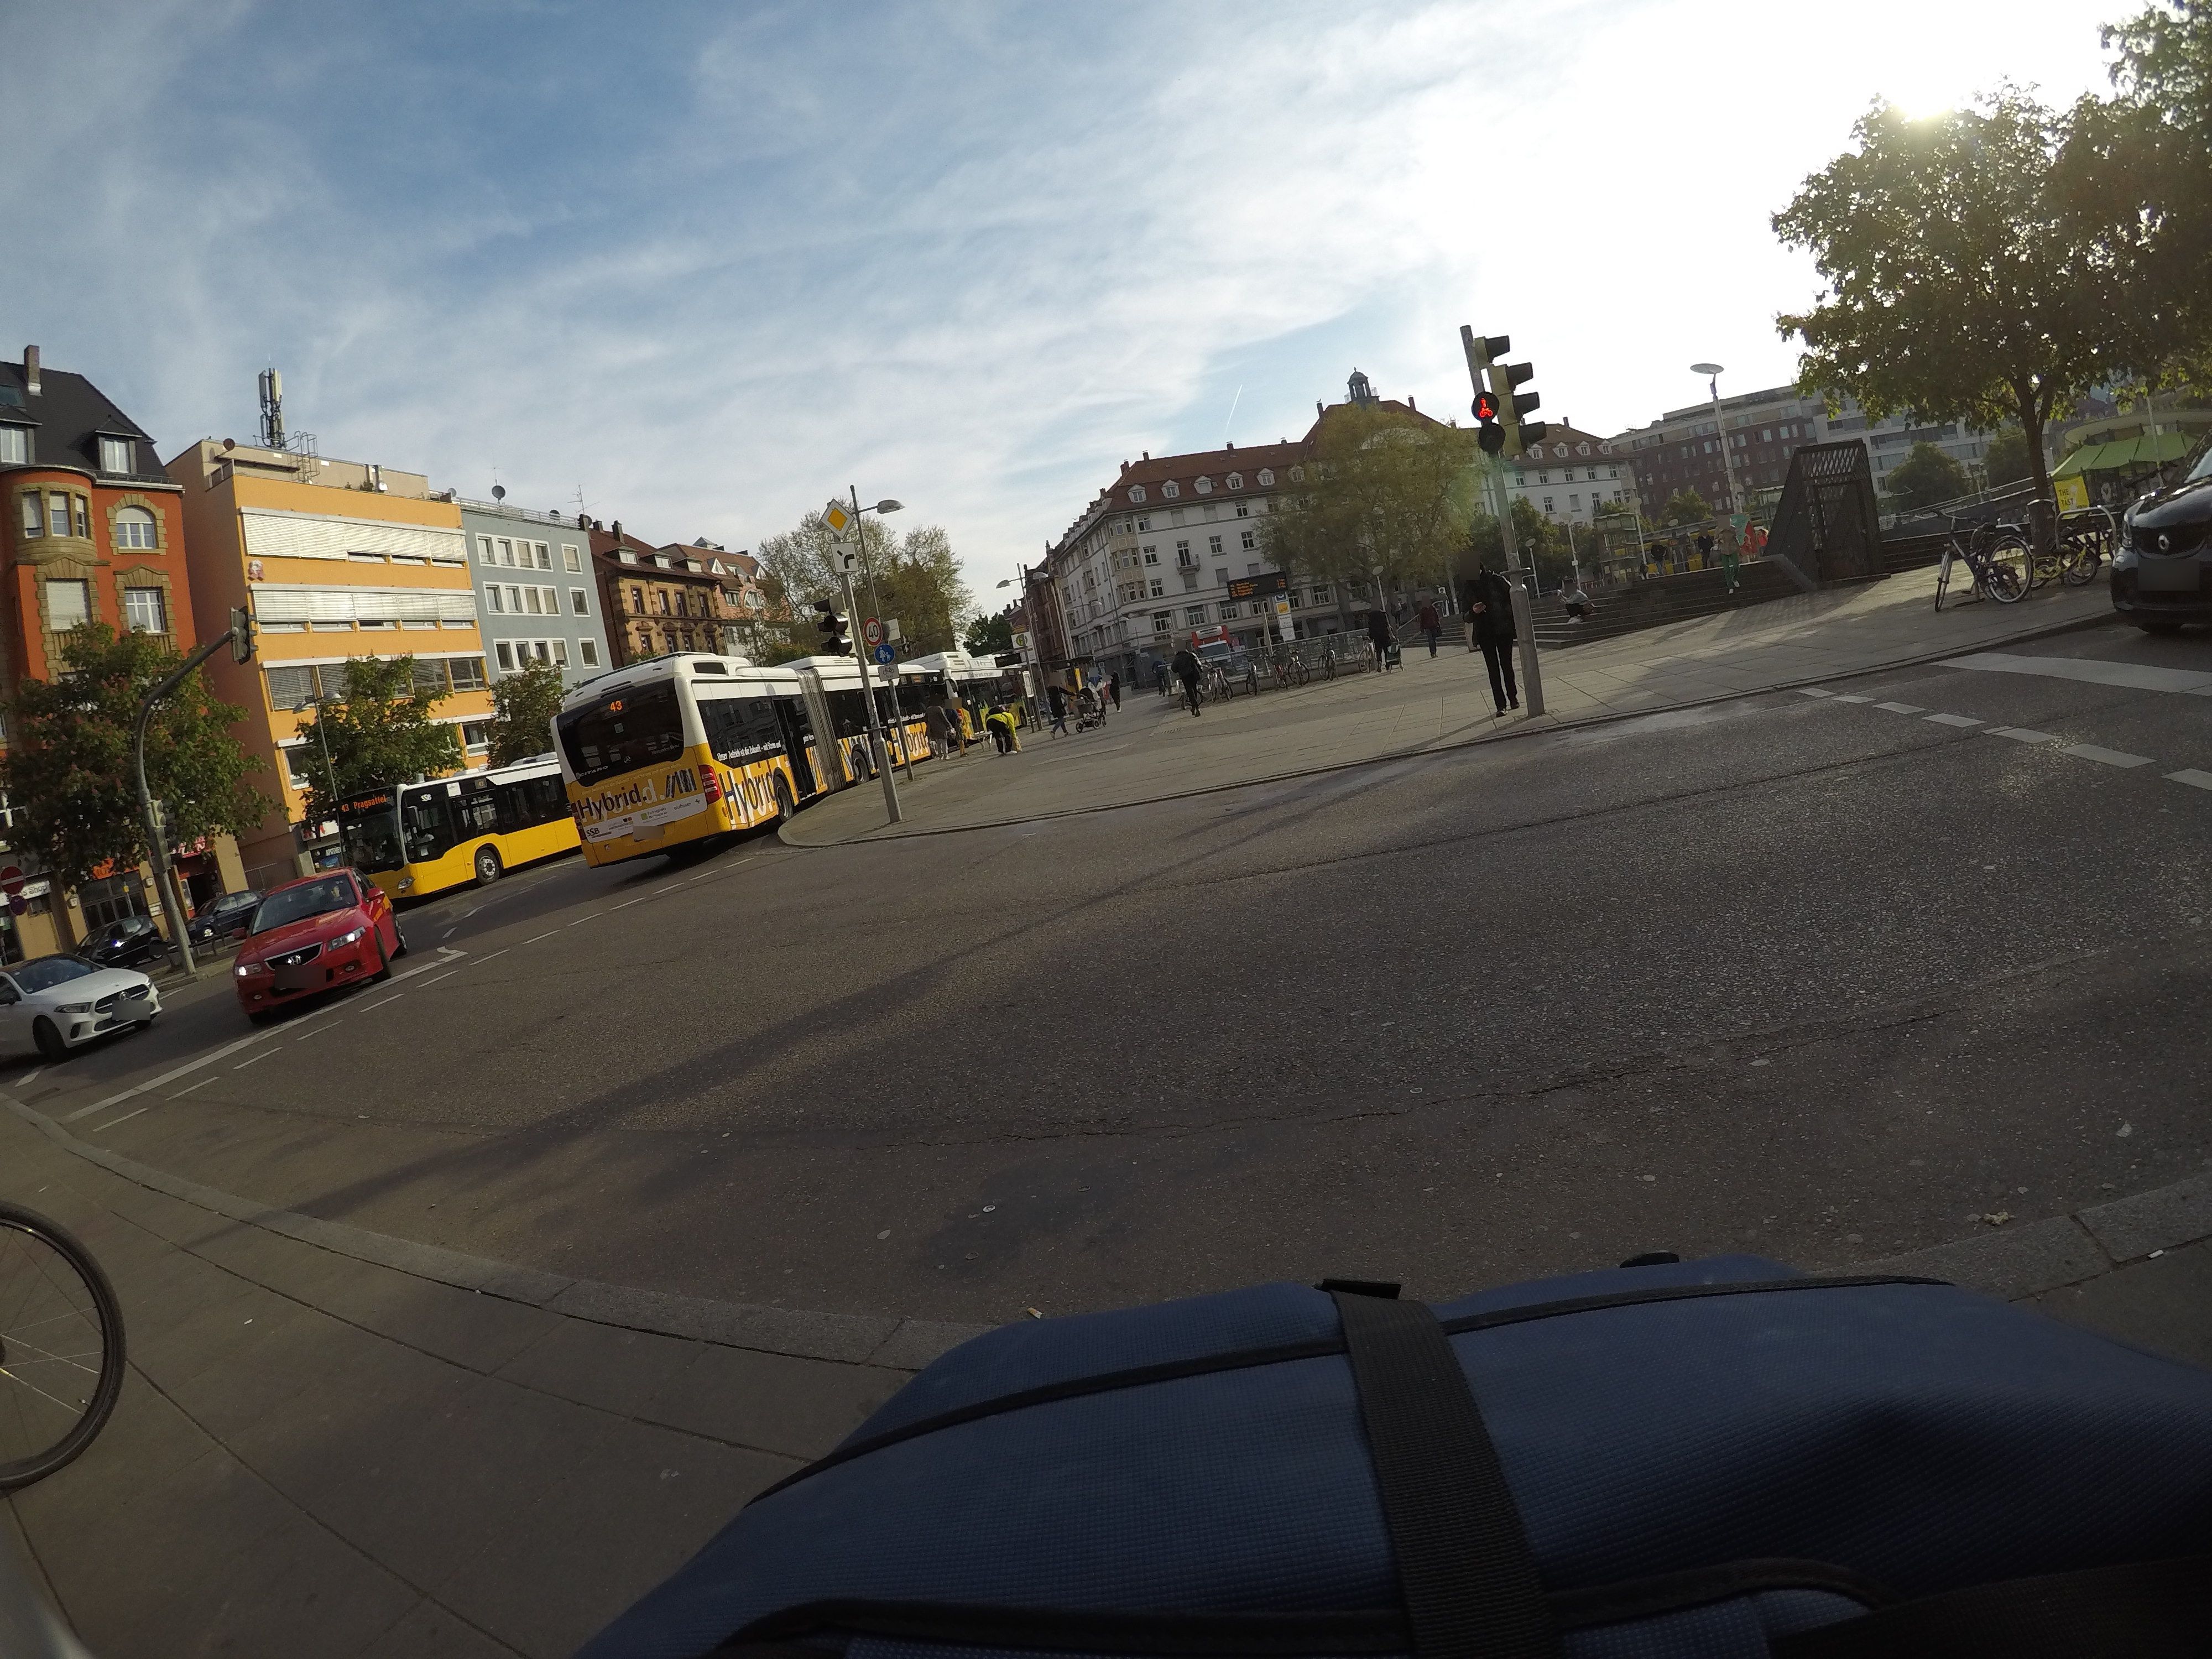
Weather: cloudy
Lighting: day
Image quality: good
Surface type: cycling surface
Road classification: living_street, pedestrian, footway
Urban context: urban centre
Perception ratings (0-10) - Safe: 4.97, Lively: 8.04, Beautiful: 6.34, Boring: 3.44, Depressing: 4.07, Wealthy: 4.84